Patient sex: M
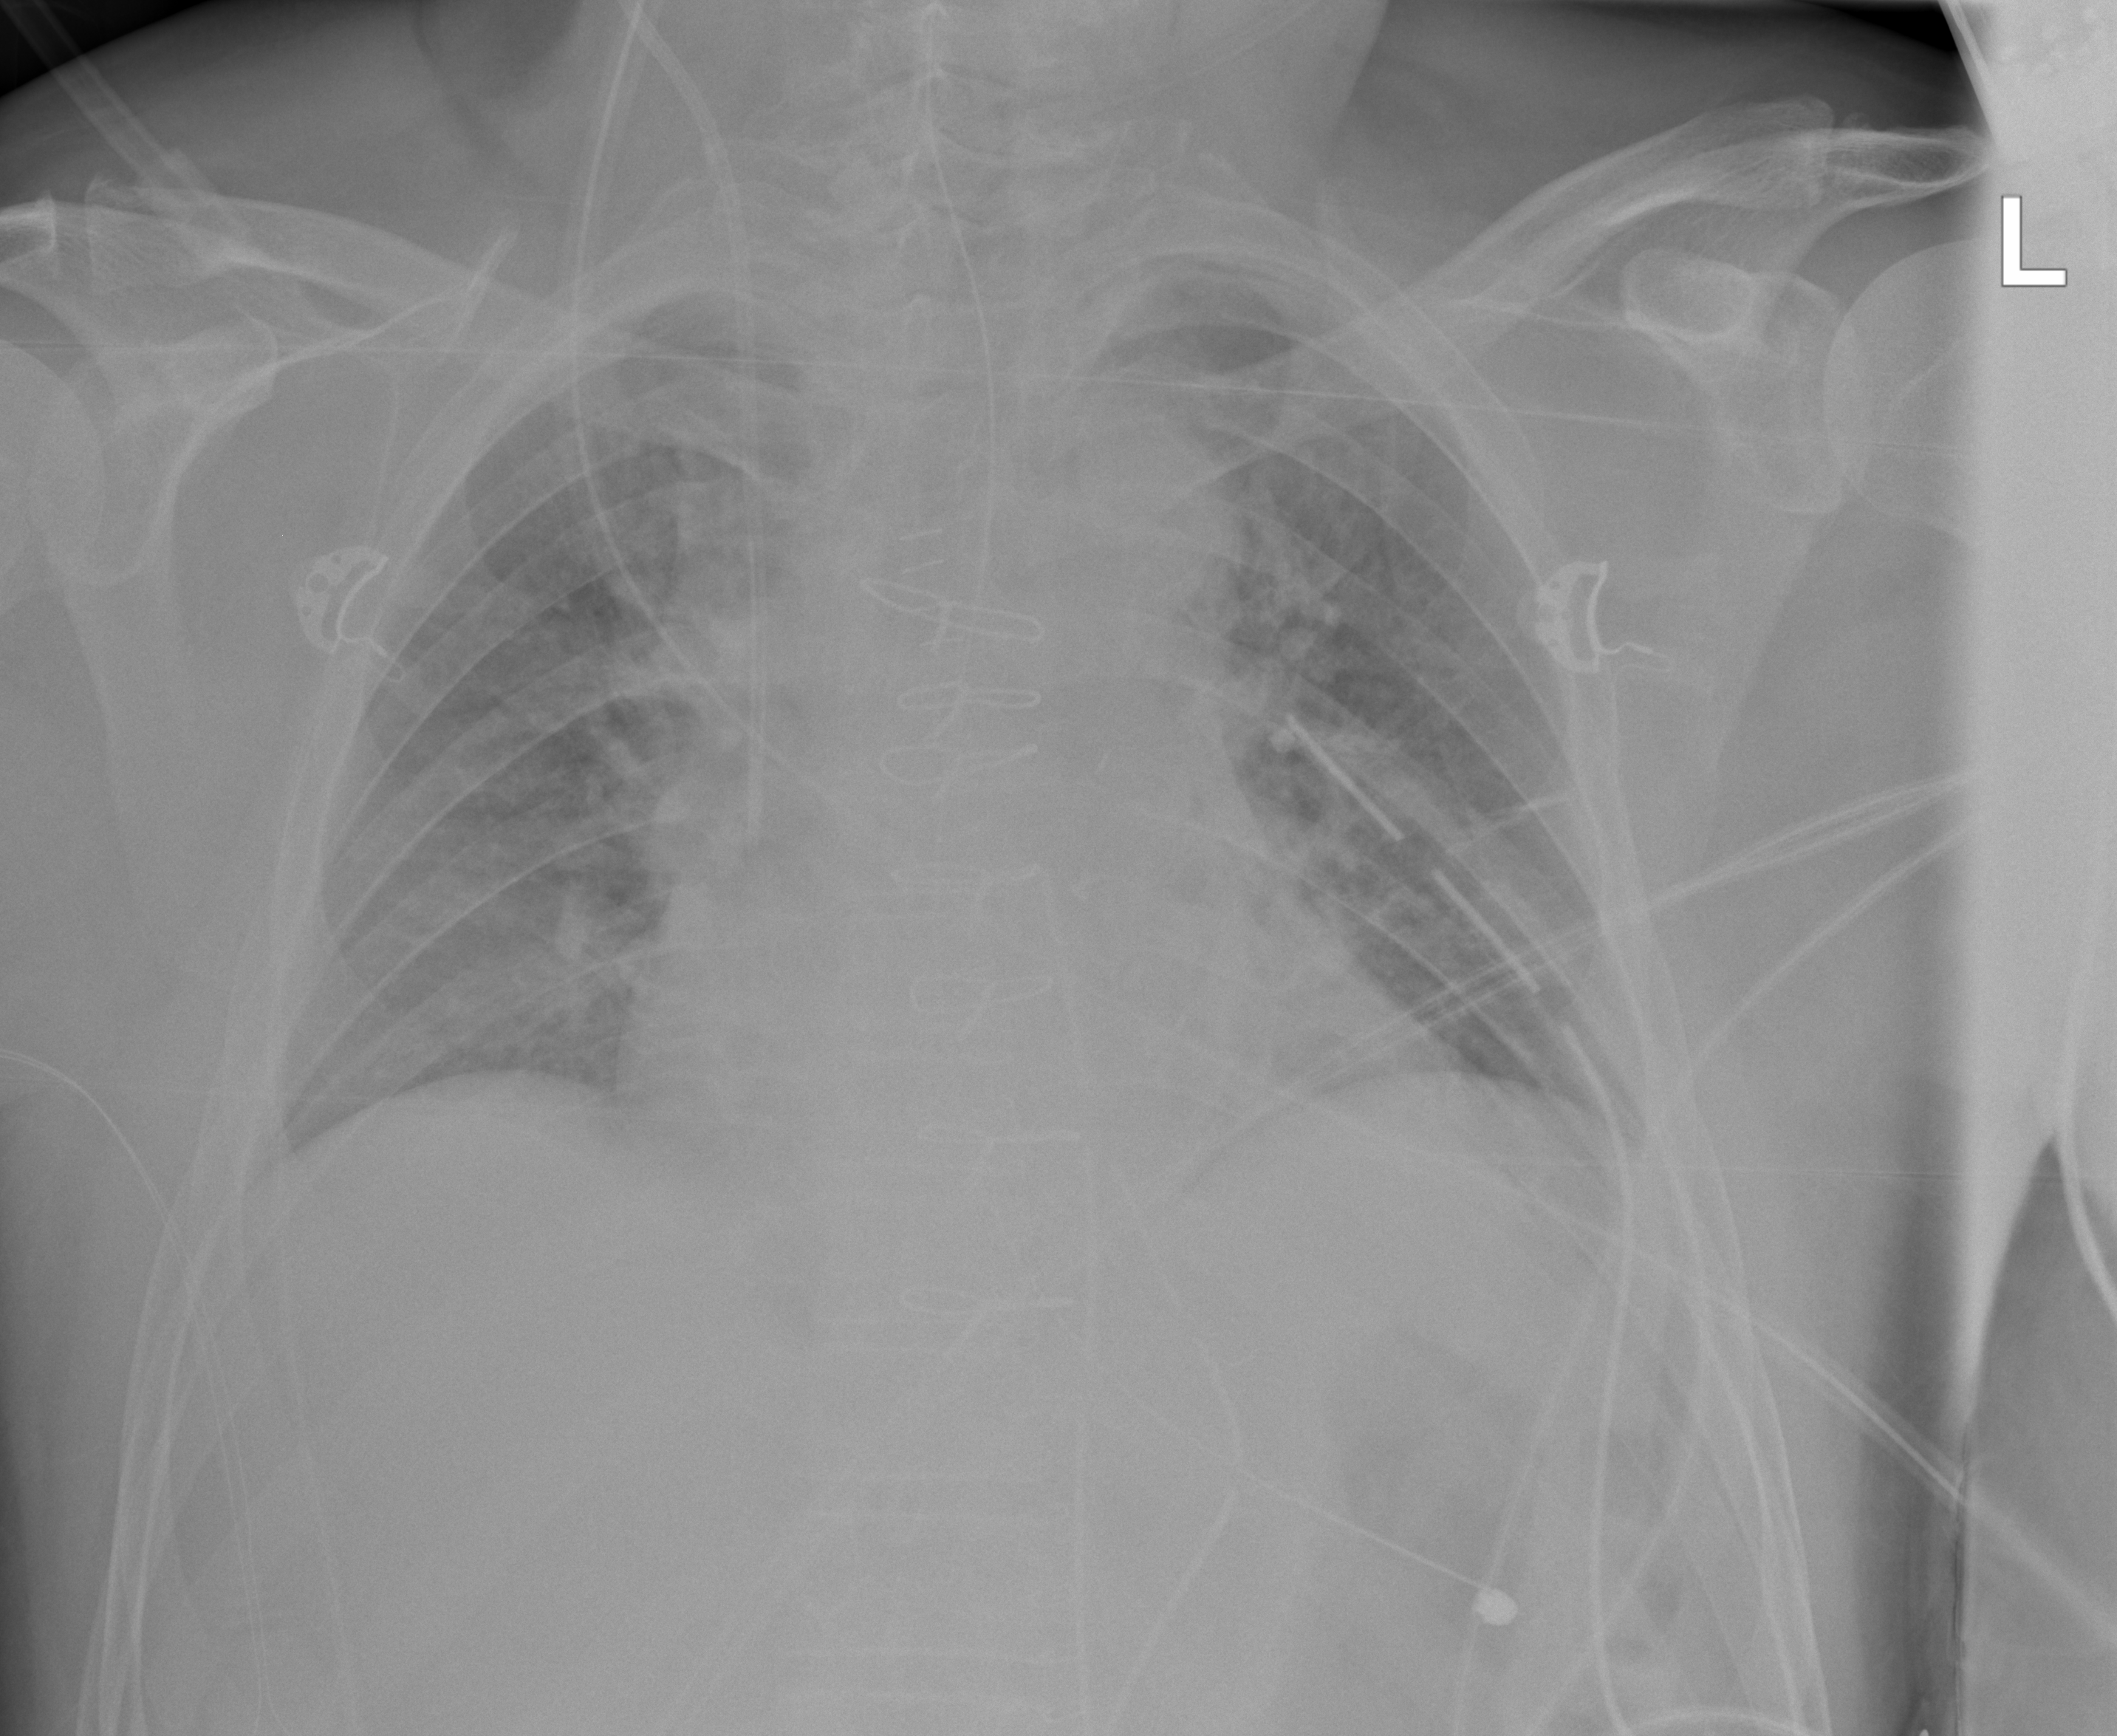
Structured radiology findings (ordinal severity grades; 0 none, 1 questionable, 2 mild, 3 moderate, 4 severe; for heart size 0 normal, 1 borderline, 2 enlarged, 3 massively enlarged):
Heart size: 1
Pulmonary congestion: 0
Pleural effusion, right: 0
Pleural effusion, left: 0
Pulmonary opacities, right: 0
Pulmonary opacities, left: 0
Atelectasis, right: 2
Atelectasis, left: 0